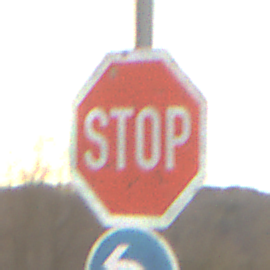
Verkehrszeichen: Stop
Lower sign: VorgeschriebeneFahrtrichtungLinks
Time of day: SunriseSunset
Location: Outdoor (Nature)
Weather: PartlyCloudy
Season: NotSpecified
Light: Natural